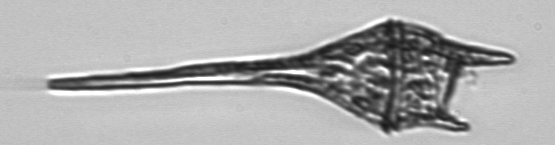
Label: Tripos_lineatus